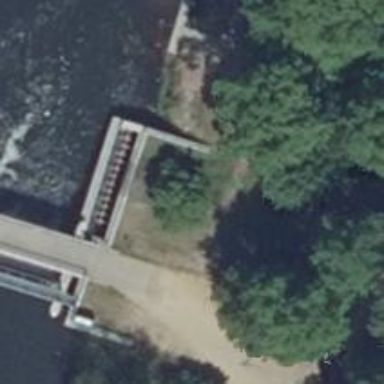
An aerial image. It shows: Fish pass along the waterway.